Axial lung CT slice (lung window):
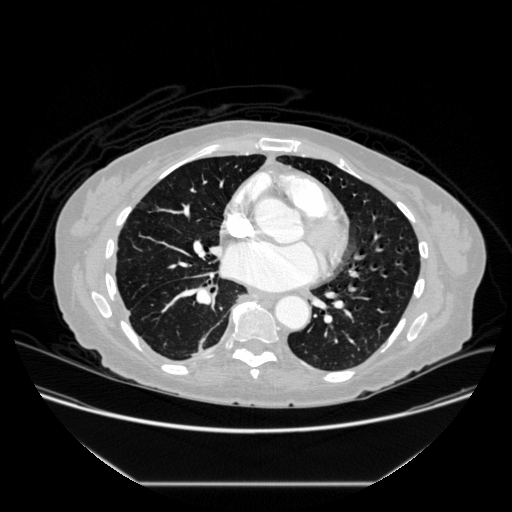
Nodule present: no